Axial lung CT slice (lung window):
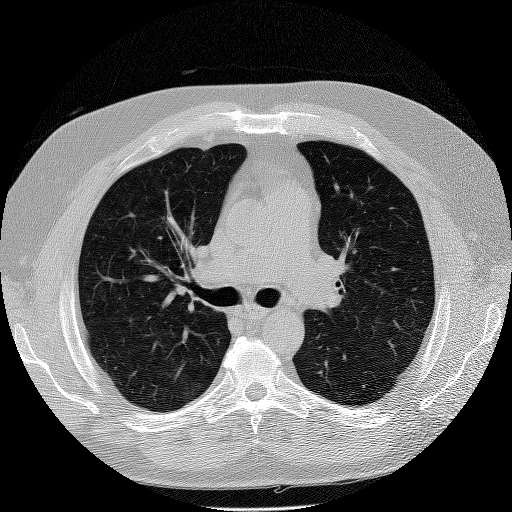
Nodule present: no